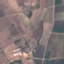
Land use / land cover class: PermanentCrop